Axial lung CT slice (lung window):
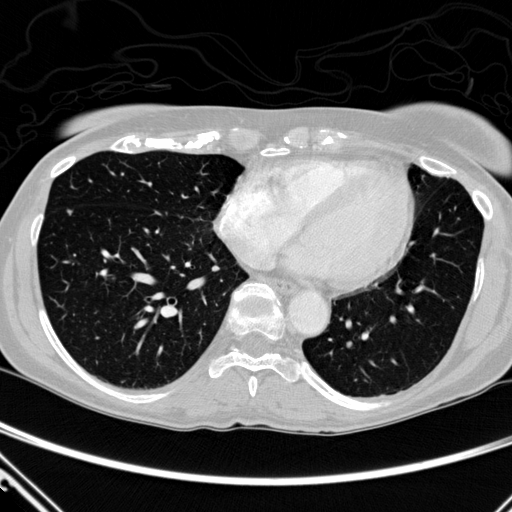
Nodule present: no